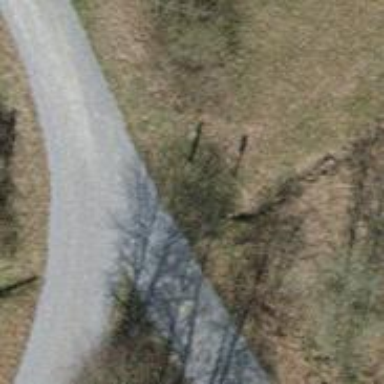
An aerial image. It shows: Culvert tunnel passing through ditch.